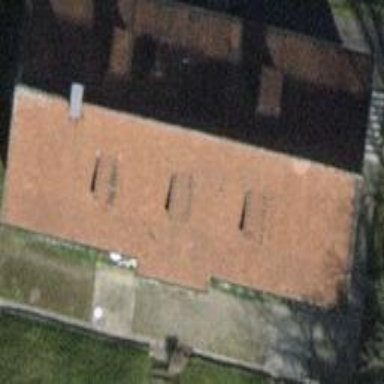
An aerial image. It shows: Gabled roof apartments building.